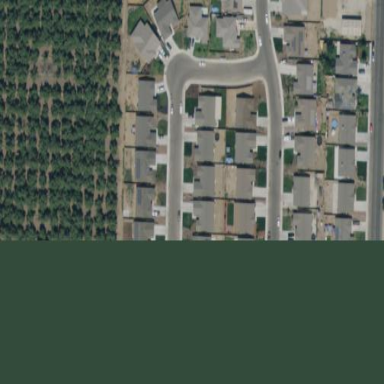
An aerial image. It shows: Neighbourhood with single-family residential houses.